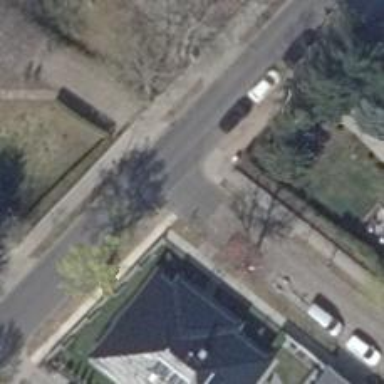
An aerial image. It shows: Residential road with separate sidewalks on both sides.